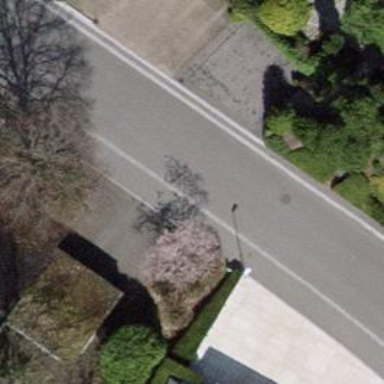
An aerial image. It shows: Residential road with asphalt surface and sidewalks on both sides.